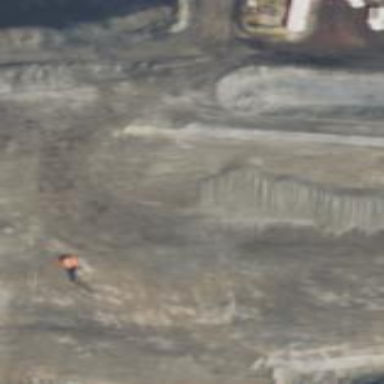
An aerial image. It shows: Tailings reservoir.